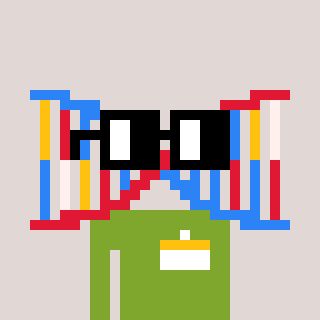
a pixel art character with square black glasses, a dna-shaped head and a slimegreen-colored body on a warm background